Question: I'm trying to a simple HTML5 mulit-file upload. I'm not trying to use a plugin. My code works, but I don't understand the following javascript :-
Given this html
'''
<form action="/convert/files" method="POST" enctype="multipart/form-data">
<input name="upload" id="upload" type="file" size="40" multiple /><br/>
<button type="button" onclick="uploadFiles();">Process File(s)</button>
</form>
'''
This is how I'm retreiving the file information, in JS...
'''
function uploadFiles() {
var files = $('#upload')[0].files;
... snip ...
}
'''
### Questions
- '[0]'- '$('#upload')'
cheers!
### Update
Ok - so I'm getting told that it's a 'jQuery object'. Ok. So why does this object have an array slot with one item?

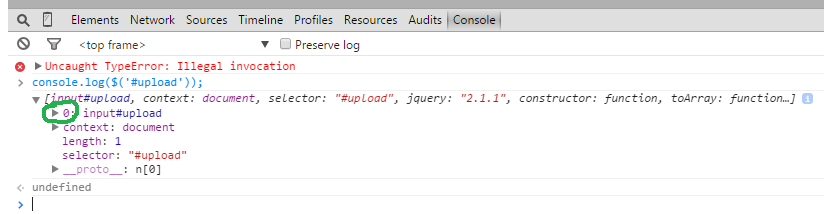
Answer: Essentially, the jQuery library wraps the functionality of <URL>. It provides an API to work with the results of the query.
'$' is a nice and useful name to use, but remember that it is a function call. I think it is easy to forget that aspect.
When you call the jQuery function with an argument that is a selector (for example, "#upload") it internally decides the best approach to use to match that selector to elements in the document. A new object is created using the jQuery prototype to expose the API. The amount of elements matched is set as the .length of this object. Then the set of elements is iterated (or directly set in the case of using an id). Each element is assigned to a 0 based number index directly correlating to the order the elements were in.
For example, this is the simplified result of an id
'''
jQueryReturnObject.length = 1;
jQueryReturnObject[0] = matchedElement;
'''
This is the simplified result of multiple elements
'''
jQueryReturnObject.length = multipleElements.length;
for(var i = 0; i < multipleElements.length; i++){
jQueryReturnObject[i] = multipleElements[i];
}
'''
In both situations, it appears that there is an array of elements, but really it is simply a facade. There is a length property set, and the indexes are set to give the appearance of an array.
Because the indexes are set, they are accessible from that index. So as you note
'''
$('#upload')[0]
'''
can be used to access this index. But keep in mind, that what is that index is the HTMLElement you queried for, in other words
'''
$('#upload')[0] === document.getElementById('upload') //true
'''
The API also exposes a few methods to access that element.
'''
$('#upload')[0] === $('#upload').get(0)
$('#upload') === $('#upload').eq(0)
'''
And finally, the reason you went through all of that to access .files is because an input typed as file natively has '.files' available.